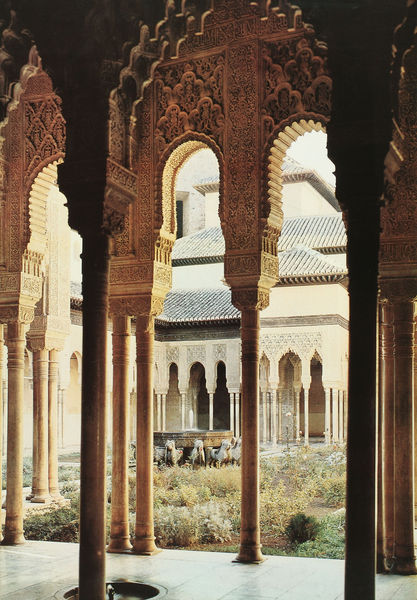
Titel: Patio de los leones/ Der Löwenhof von Alhambra
Standort: Granada, Alhambra (EU - E)
Schlagwörter: wasser, holz, licht, säule, säulen, dach, gras, ornament, büsche, pflanzen, brunnen, garten, springbrunnen, bogen, dächer, hof, ornamente, foto, bögen, gang, innenhof, kloster, schnitzerei, kräutergarten, fresko, kräuter, islam, arabesken, kreuzgang, innengarten, alhambra, löwenbrunnen